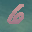
Label: 6